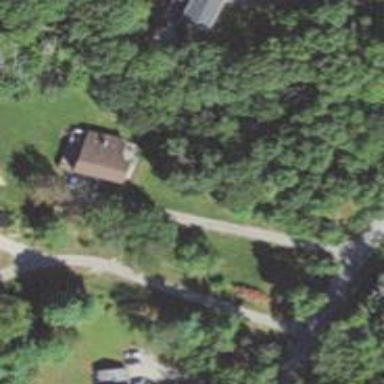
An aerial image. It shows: Residential driveway serving as service road.